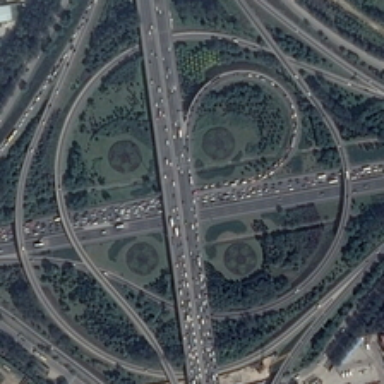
A large number of trees are planted on both sides of the overpass .